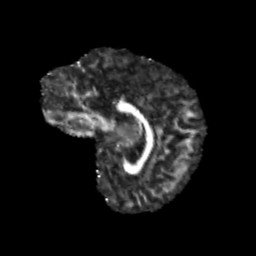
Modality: FA
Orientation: sagittal
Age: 10
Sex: female
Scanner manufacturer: siemens
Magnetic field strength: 3 T
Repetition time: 3.8 s
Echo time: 0.07 s